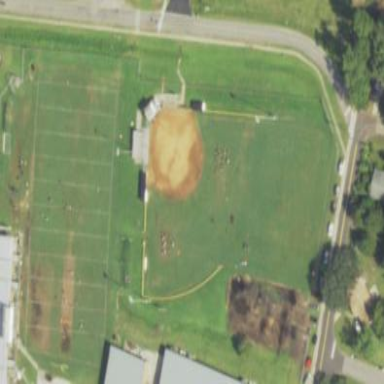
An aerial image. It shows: Baseball pitch for leisure land.